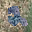
Label: 2